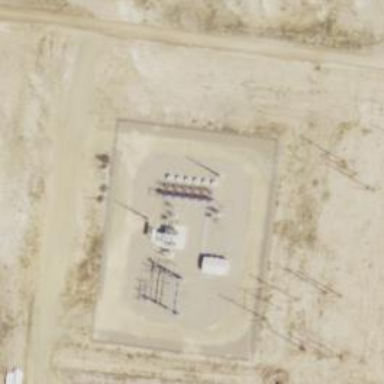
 serving as tower to safeguard against lightning strikes."